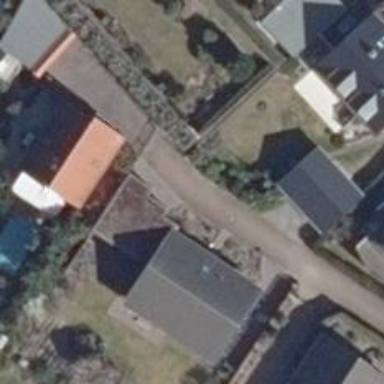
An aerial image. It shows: Residential road.